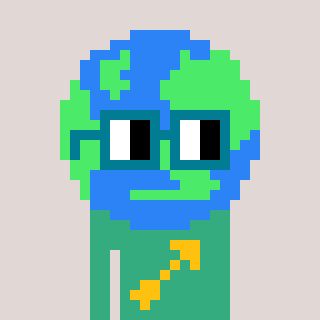
a pixel art character with square dark green glasses, a earth-shaped head and a teal-colored body on a warm background